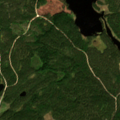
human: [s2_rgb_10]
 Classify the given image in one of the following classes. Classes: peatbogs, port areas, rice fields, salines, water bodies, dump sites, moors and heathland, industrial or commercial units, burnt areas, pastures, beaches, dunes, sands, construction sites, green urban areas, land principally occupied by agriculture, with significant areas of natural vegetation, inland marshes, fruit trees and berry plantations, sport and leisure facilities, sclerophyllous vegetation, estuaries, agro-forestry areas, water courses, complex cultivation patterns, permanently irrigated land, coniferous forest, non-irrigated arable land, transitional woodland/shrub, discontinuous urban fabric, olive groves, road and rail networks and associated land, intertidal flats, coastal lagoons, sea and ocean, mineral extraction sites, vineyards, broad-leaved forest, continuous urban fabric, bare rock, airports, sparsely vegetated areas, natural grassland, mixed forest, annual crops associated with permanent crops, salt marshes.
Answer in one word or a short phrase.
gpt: coniferous forest, water bodies